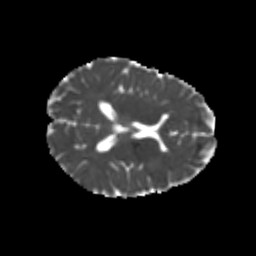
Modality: MD
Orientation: axial
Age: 22
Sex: female
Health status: healthy
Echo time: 0.074 s